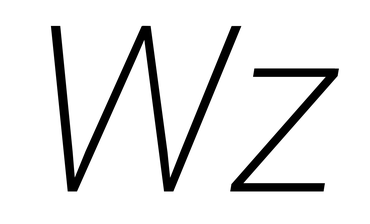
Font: Roboto-Italic_ExtraLight_Italic